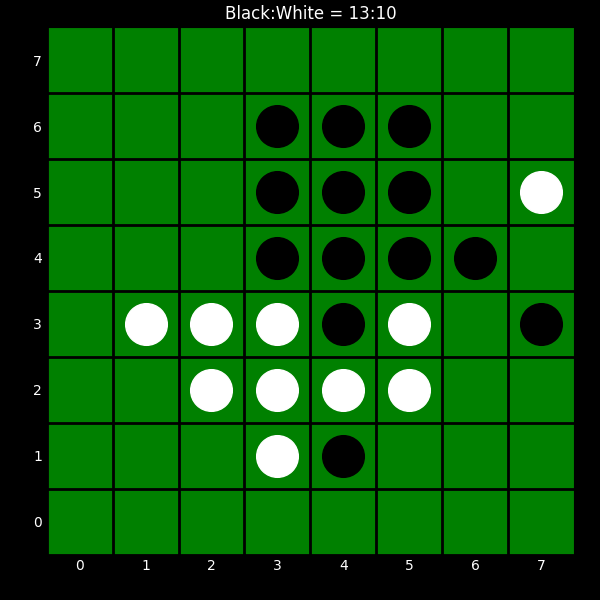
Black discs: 13
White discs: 10